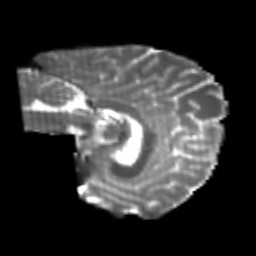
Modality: T2w
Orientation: sagittal
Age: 24
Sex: male
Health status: healthy
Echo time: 0.074 s